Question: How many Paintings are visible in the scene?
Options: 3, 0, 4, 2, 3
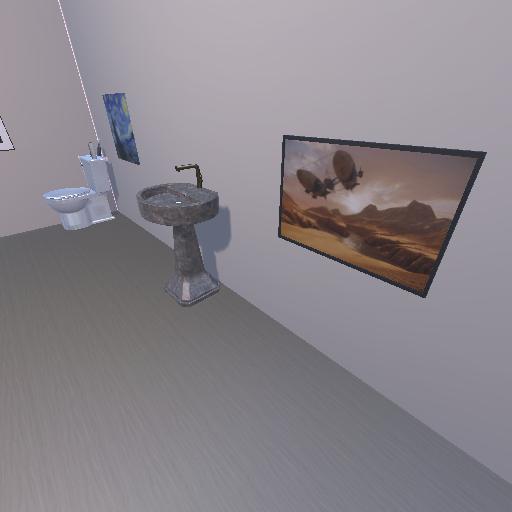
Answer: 3